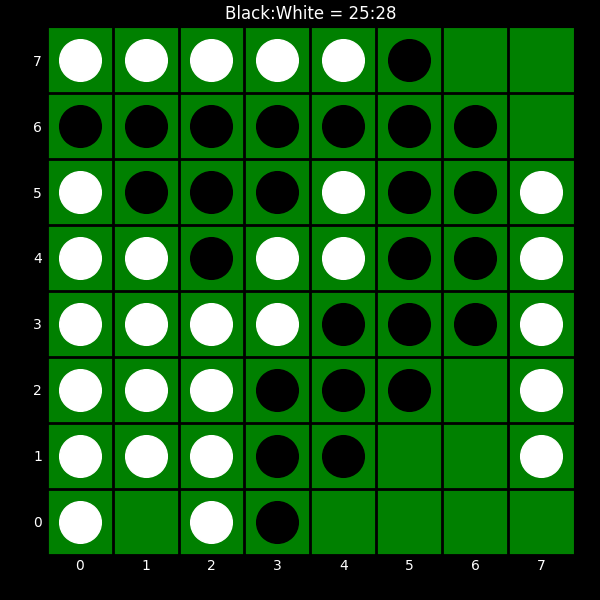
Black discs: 25
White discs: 28